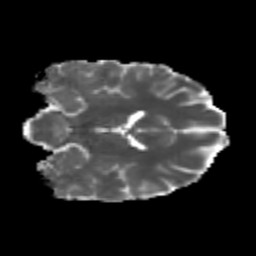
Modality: MD
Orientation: coronal
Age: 19
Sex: female
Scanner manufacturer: siemens
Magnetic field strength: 3 T
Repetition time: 3.5 s
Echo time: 0.113 s